Question: I was wondering how I could display the prominent pages (such as About, Contact Us, Pricing, etc) of my website when it is searched for in Google. Currently Google search result only shows the homepage of my website. I want it to display prominent pages underneath as well, something like this:

I would really appreciate any help. Thanks guys!
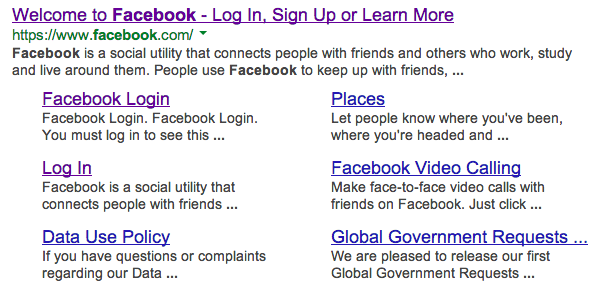
Answer: These are called Google Sitelinks. You can find Google's explanation here. <URL>
The process is automated, you cannot add sitelinks, but you can remove ones you think shouldn't be there when you see them, through Google Webmaster Tools.